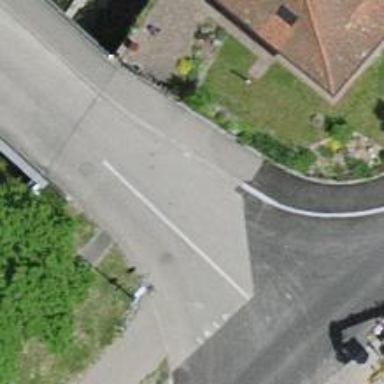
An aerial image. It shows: Residential road with asphalt surface.